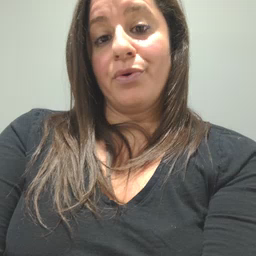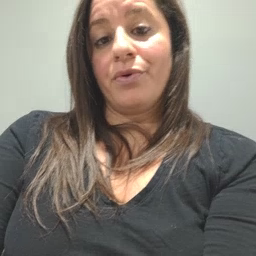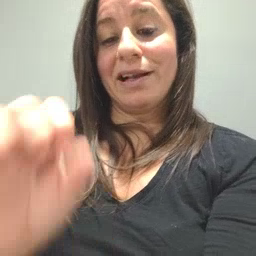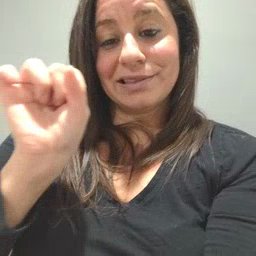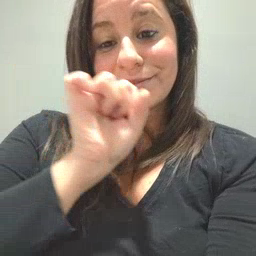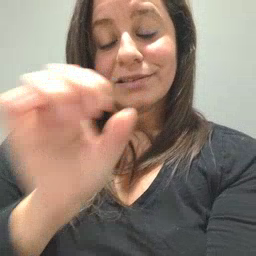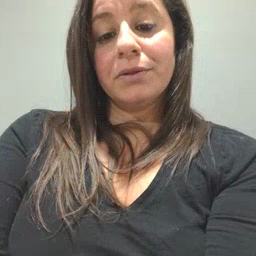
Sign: carrot